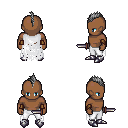
a pixel art fantasy rpg character, male body template, human, dark skin, white tattered cape, white pants, gray mohawk hairstyle, leather bracers, metal boots, dagger, four views (front, back, left, right), 2x2 character sprite sheet, small pixel art, hard edges, no anti-aliasing